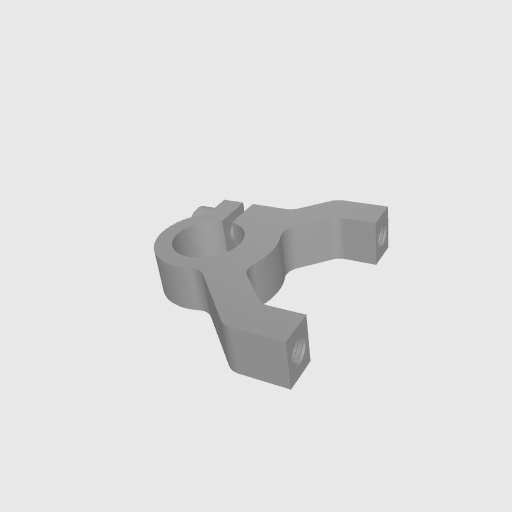
Part: Side1Post2ClampingMount12ID